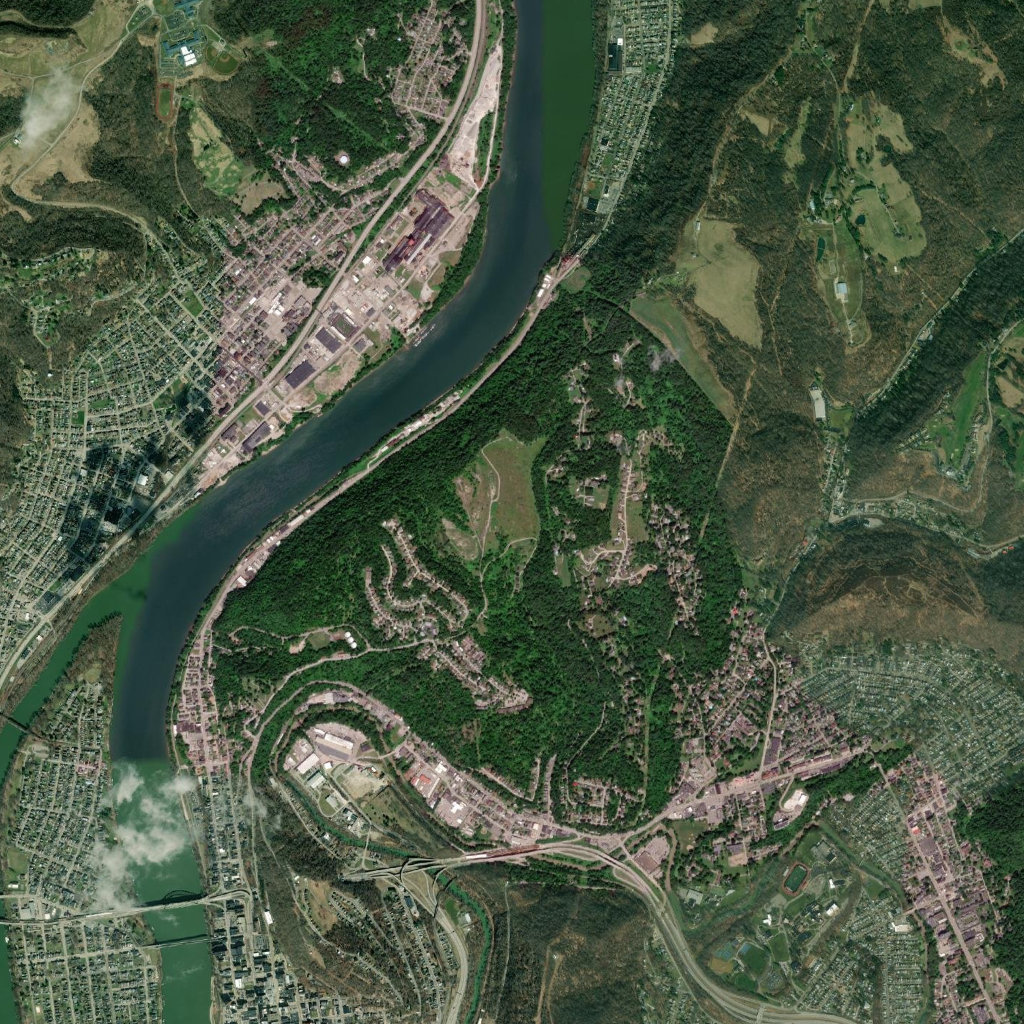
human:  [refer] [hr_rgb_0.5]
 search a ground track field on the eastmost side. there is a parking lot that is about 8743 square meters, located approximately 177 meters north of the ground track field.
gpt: <box>[[76, 83, 79, 87, 0]]</box>